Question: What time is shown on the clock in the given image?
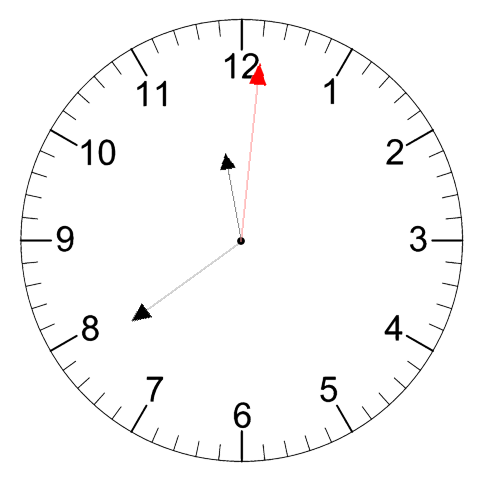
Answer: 11:39:01